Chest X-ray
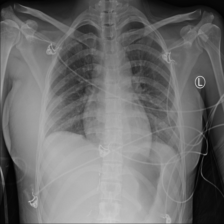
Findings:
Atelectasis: negative
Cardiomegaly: negative
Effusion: negative
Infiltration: negative
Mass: negative
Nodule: negative
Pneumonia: negative
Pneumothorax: negative
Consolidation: negative
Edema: negative
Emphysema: negative
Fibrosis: negative
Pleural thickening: negative
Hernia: negative